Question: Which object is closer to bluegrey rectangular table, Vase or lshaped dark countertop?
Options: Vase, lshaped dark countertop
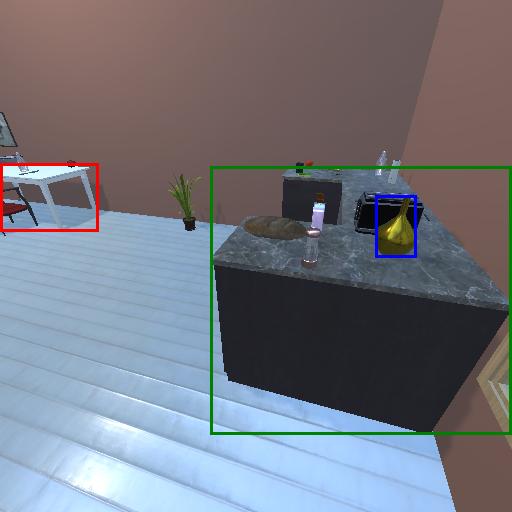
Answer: Vase